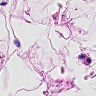
Metastatic tissue present: no